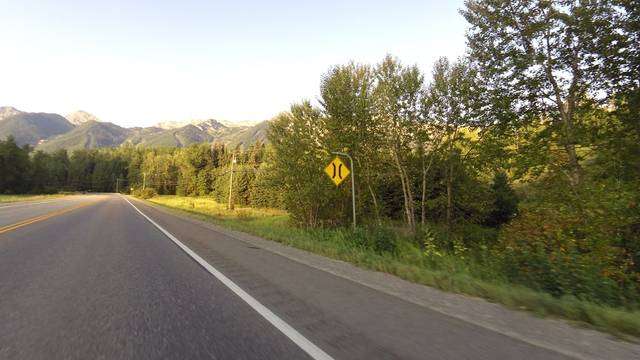
Region: Canada
Coordinates: 49.4732, -115.0743